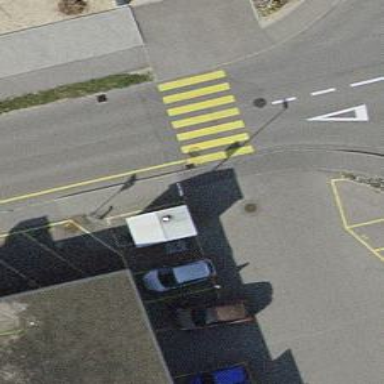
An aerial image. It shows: Marked asphalt footway with crossing markings.